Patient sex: M
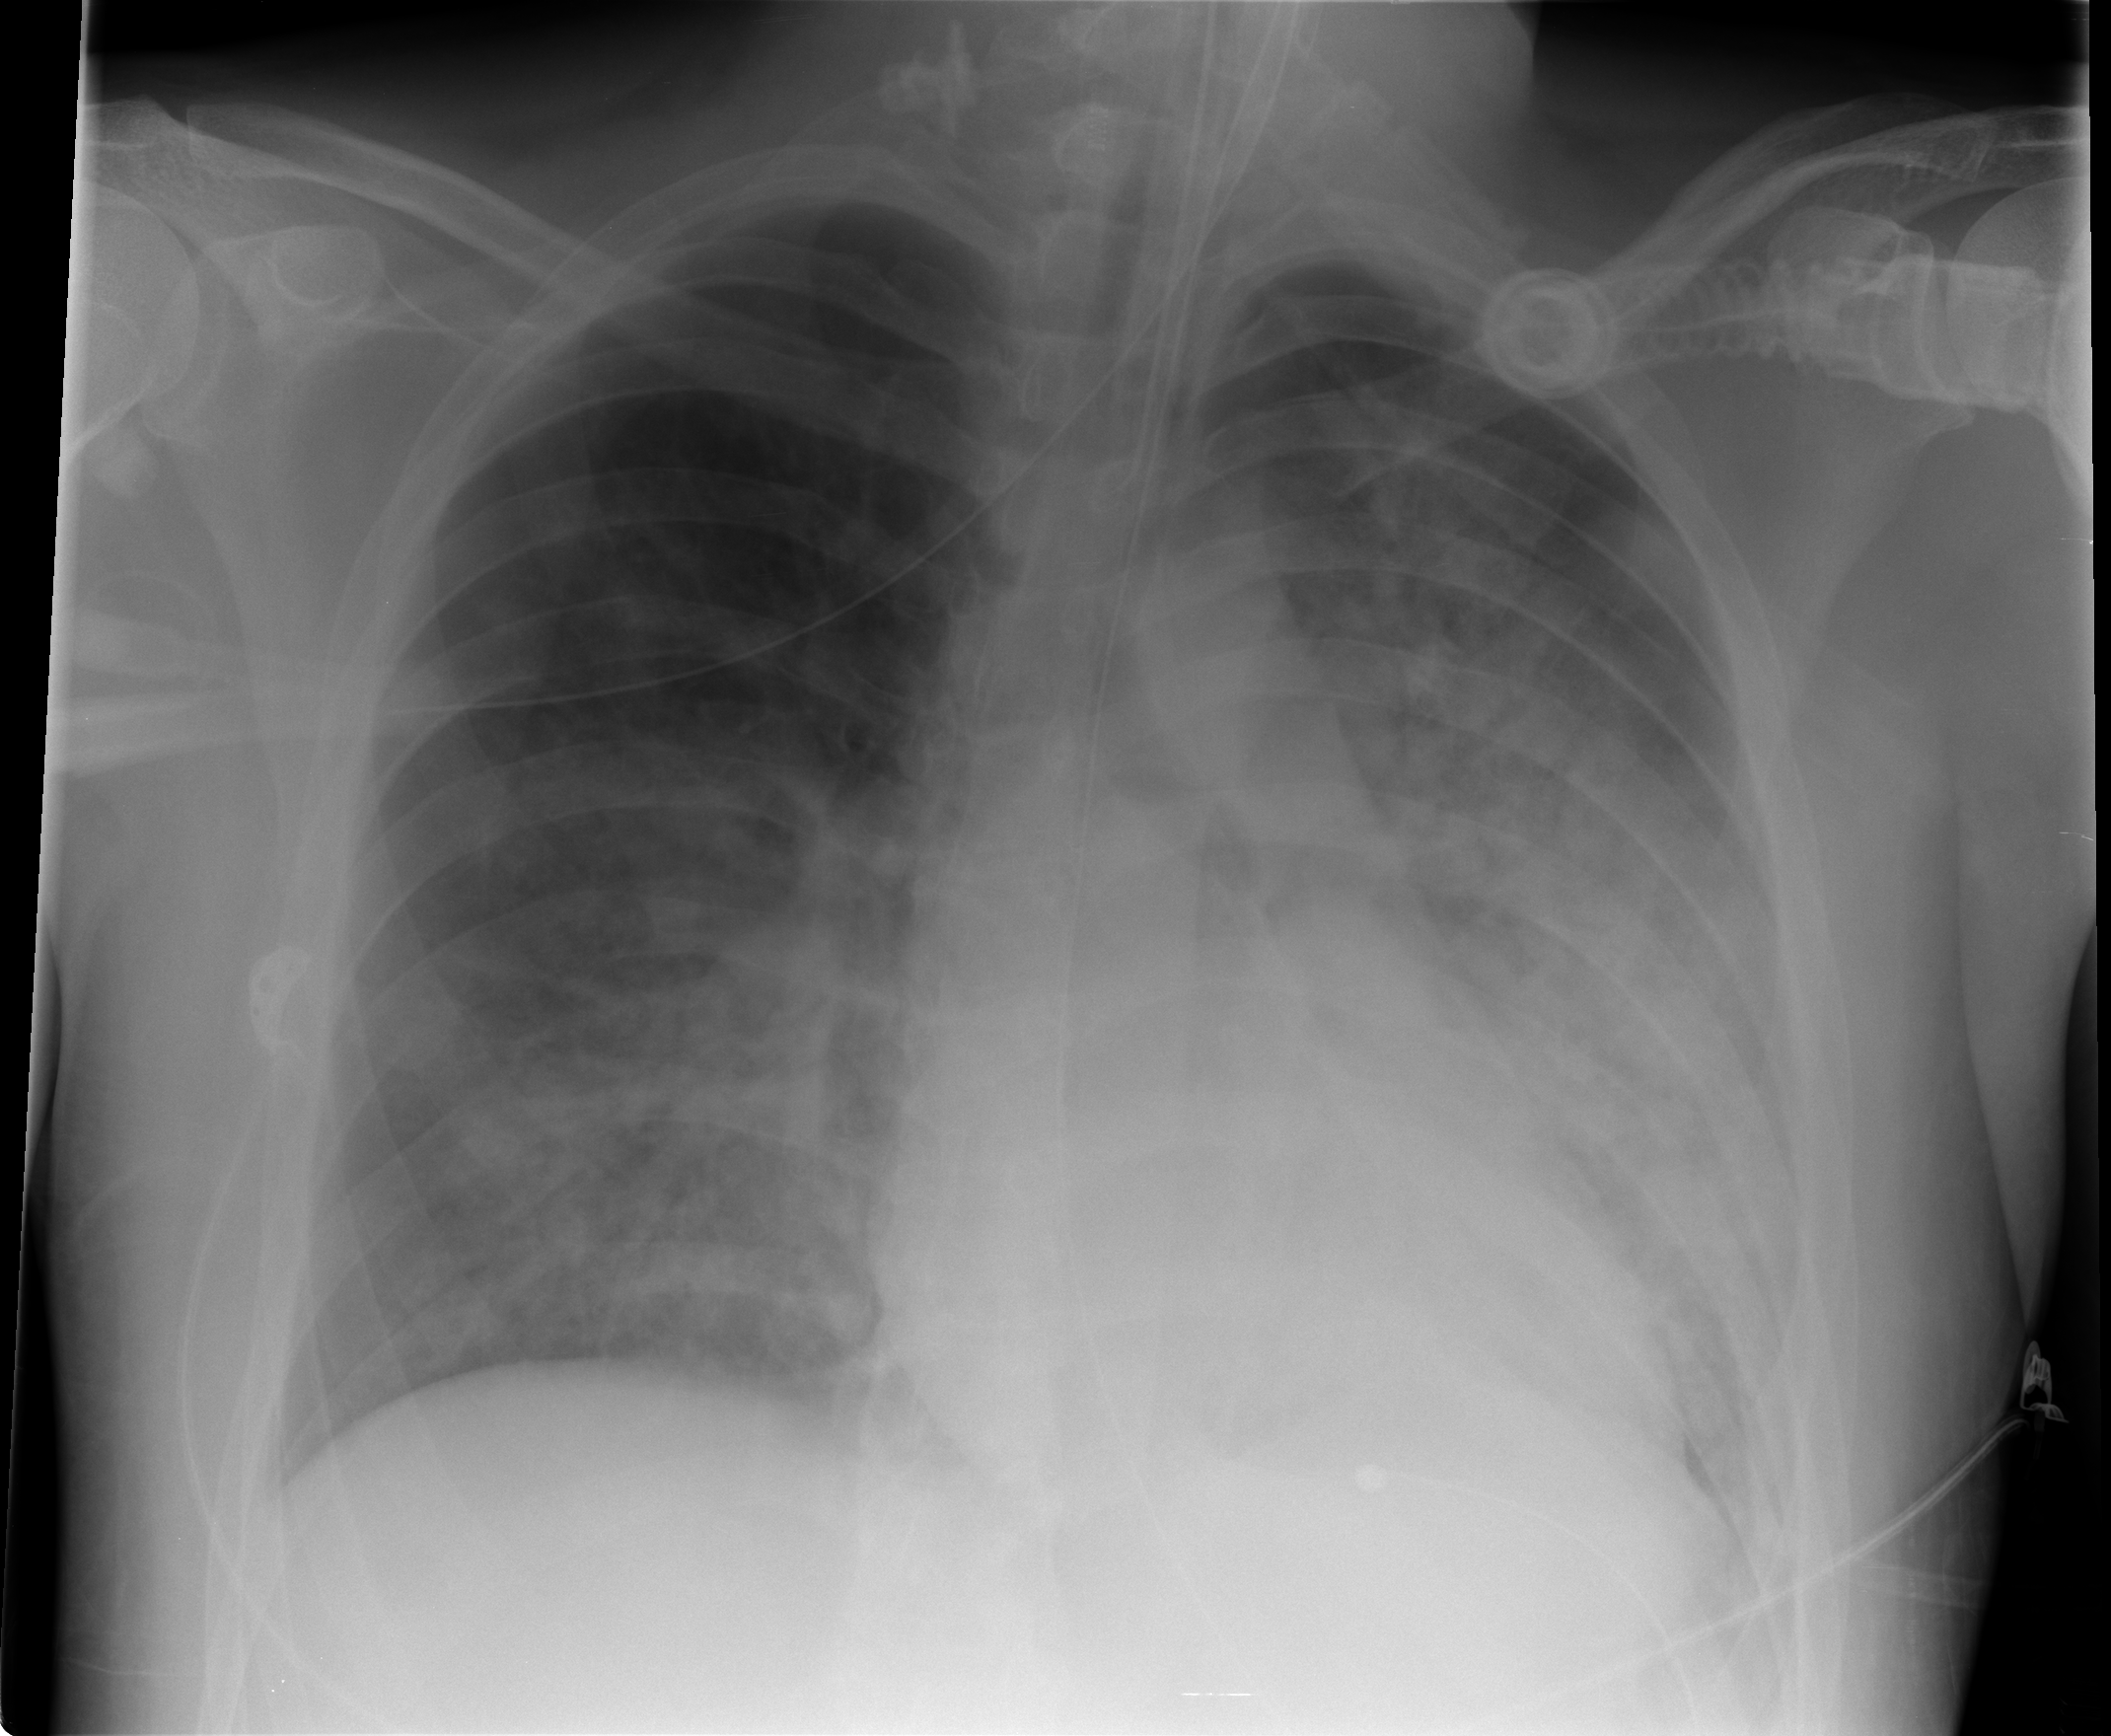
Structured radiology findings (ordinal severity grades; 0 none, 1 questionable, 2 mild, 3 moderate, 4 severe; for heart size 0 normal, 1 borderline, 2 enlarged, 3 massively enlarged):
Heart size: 0
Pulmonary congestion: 0
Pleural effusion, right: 0
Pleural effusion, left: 1
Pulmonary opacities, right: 3
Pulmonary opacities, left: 4
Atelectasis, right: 2
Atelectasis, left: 2